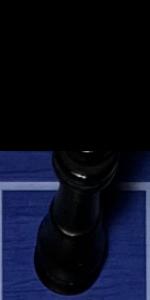
Label: King_Black